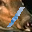
Label: 1